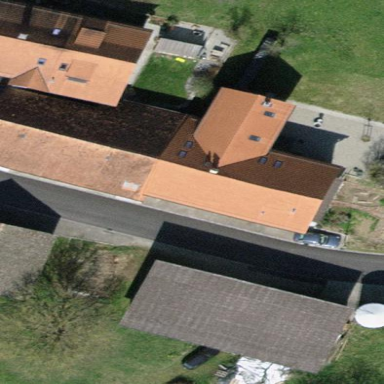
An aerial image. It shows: Gabled roof farm building.